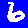
Digit: 6